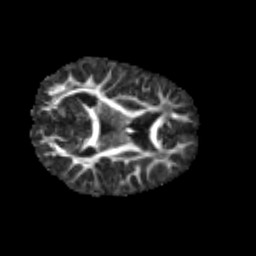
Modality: FA
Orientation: axial
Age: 6
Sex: male
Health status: healthy